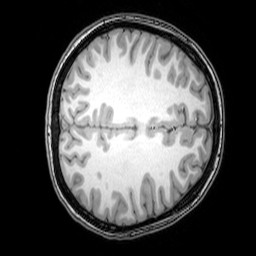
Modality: T1w
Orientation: axial
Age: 20
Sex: female
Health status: healthy
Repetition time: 0.081 s
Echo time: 0.037 s